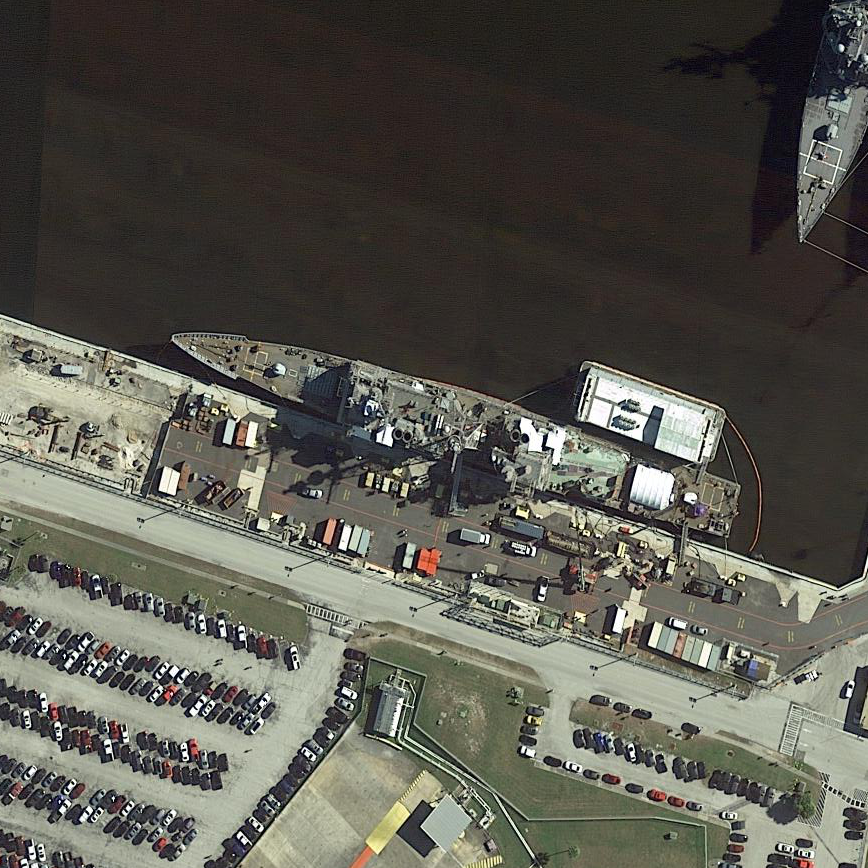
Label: Ticonderoga-class_cruiser